Aerial crown-view tile of a tropical tree (Barro Colorado Island, Panama), acquired 20250124:
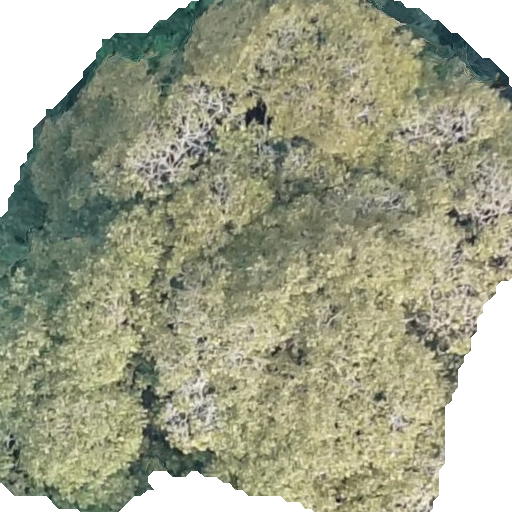
Species: Dipteryx oleifera
GBIF accepted scientific name: Dipteryx oleifera
Crown area: 361.258 m²